【题型】解答题　【知识点】平面几何　【难度】easy
已知：如图, 在四边形 $ABCD$ 中, $E$ 为 $BC$ 上一点, $AB \cdot DE = AE \cdot EC$, $\angle ABE = \angle AED$。

(1) 求证：$\triangle ABE \sim \triangle ECD$；

(2) 如果 $F, G, H$ 分别是 $AE, DE, AD$ 的中点, 连接 $BF, HF, CG, HG$, 求证：$BF \cdot HF = CG \cdot HG$。
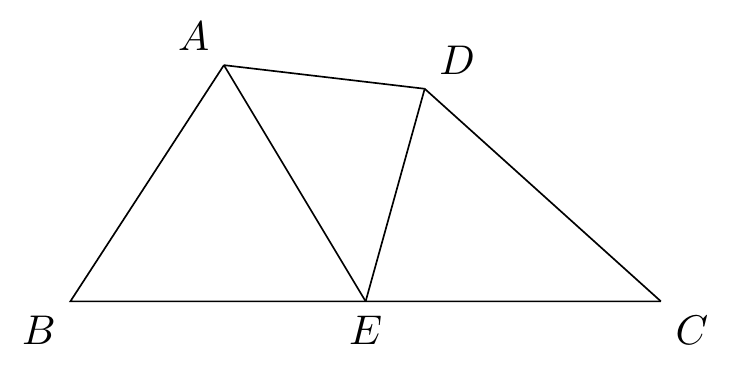
【解答】
证明：

(1) $\because AB \cdot DE = AE \cdot EC$,

$\therefore \frac{AB}{EC} = \frac{AE}{DE}$,

$\because \angle ABE = \angle AED$,

$\therefore 180^\circ - \angle ABE - \angle AEB = 180^\circ - \angle AED - \angle AEB$,

$\therefore \angle BAE = 180^\circ - \angle ABE - \angle AEB$, $\angle CED = 180^\circ - \angle AED - \angle AEB$,

$\therefore \angle BAE = \angle CED$,

$\therefore \triangle ABE \sim \triangle ECD$；

(2) $\because F, G, H$ 分别是 $AE, DE, AD$ 的中点,

$\therefore HF // ED$, $HF = \frac{1}{2}ED$, $EG = \frac{1}{2}ED$, $AE = 2AF$, $DE = 2EG$,

$\therefore HF // EG$, $HF = EG$,

$\therefore$ 四边形 $EFHG$ 是平行四边形,

$\therefore AF = EF = HG$,

$\because \frac{AB}{EC} = \frac{AE}{DE} = \frac{2AF}{2EG} = \frac{AF}{EG}$, $\angle BAE = \angle CEG$,

$\therefore \triangle ABF \sim \triangle ECG$,

$\therefore \frac{BF}{CG} = \frac{AF}{EG}$,

$\therefore \frac{BF}{CG} = \frac{HG}{HF}$,

$\therefore BF \cdot HF = CG \cdot HG$。
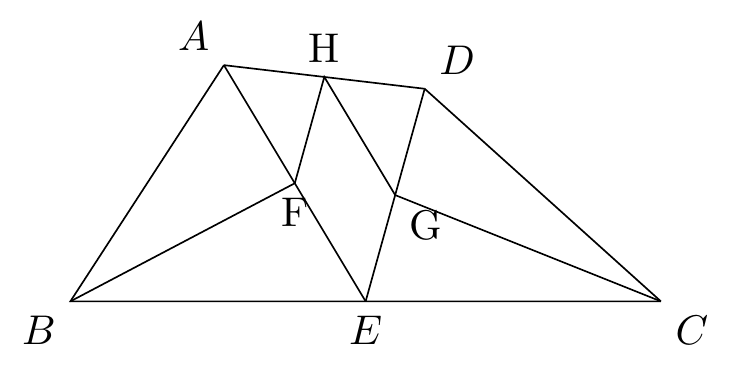